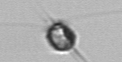
Label: Acanthoica_quattrospina